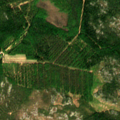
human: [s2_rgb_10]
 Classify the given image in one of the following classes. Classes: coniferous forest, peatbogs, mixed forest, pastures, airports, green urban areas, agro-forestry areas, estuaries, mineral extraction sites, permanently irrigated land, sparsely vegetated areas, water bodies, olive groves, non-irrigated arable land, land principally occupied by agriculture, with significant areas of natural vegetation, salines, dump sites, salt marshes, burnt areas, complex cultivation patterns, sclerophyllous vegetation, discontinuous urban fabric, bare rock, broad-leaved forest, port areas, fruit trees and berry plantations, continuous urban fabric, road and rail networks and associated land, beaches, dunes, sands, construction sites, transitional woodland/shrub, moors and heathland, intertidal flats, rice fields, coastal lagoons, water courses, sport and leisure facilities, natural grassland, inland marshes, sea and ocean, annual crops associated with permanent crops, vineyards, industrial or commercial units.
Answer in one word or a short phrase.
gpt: coniferous forest, mixed forest, transitional woodland/shrub